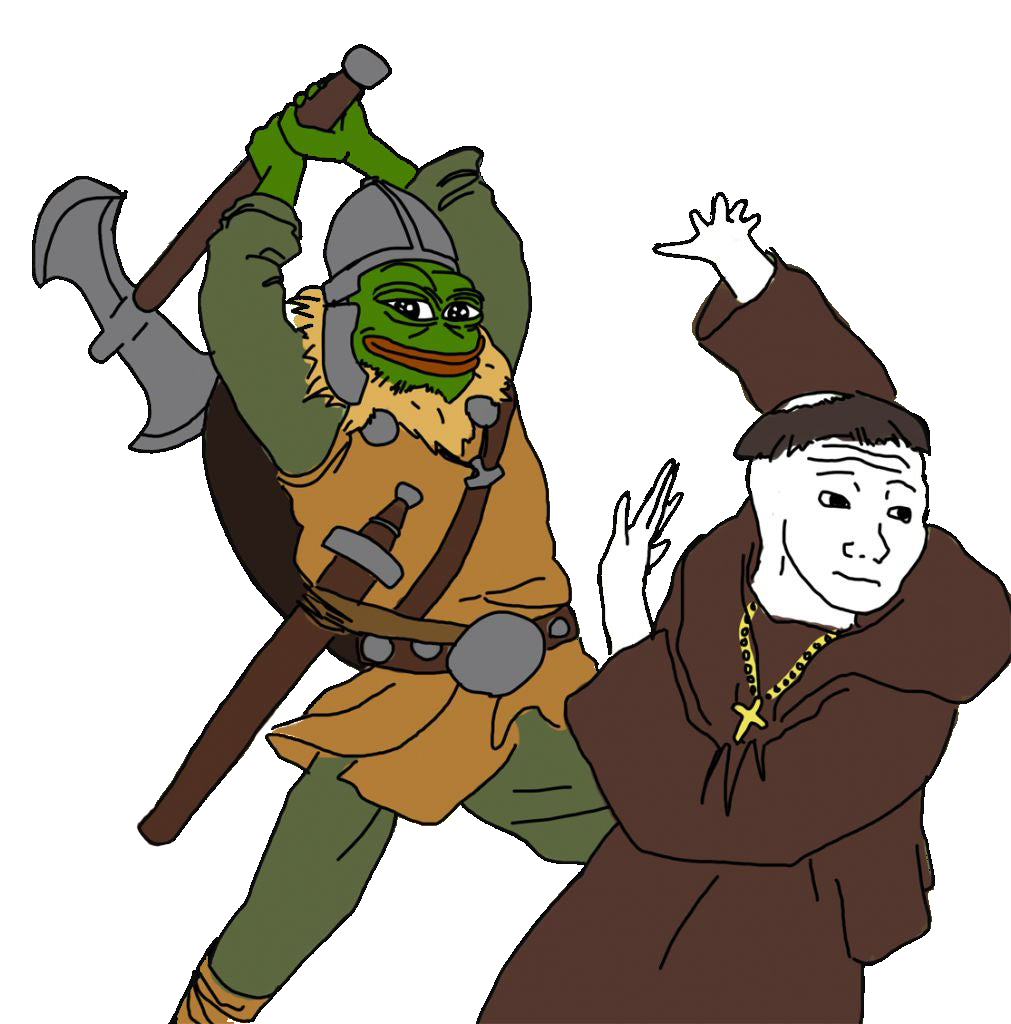
Label: 5_Pepe